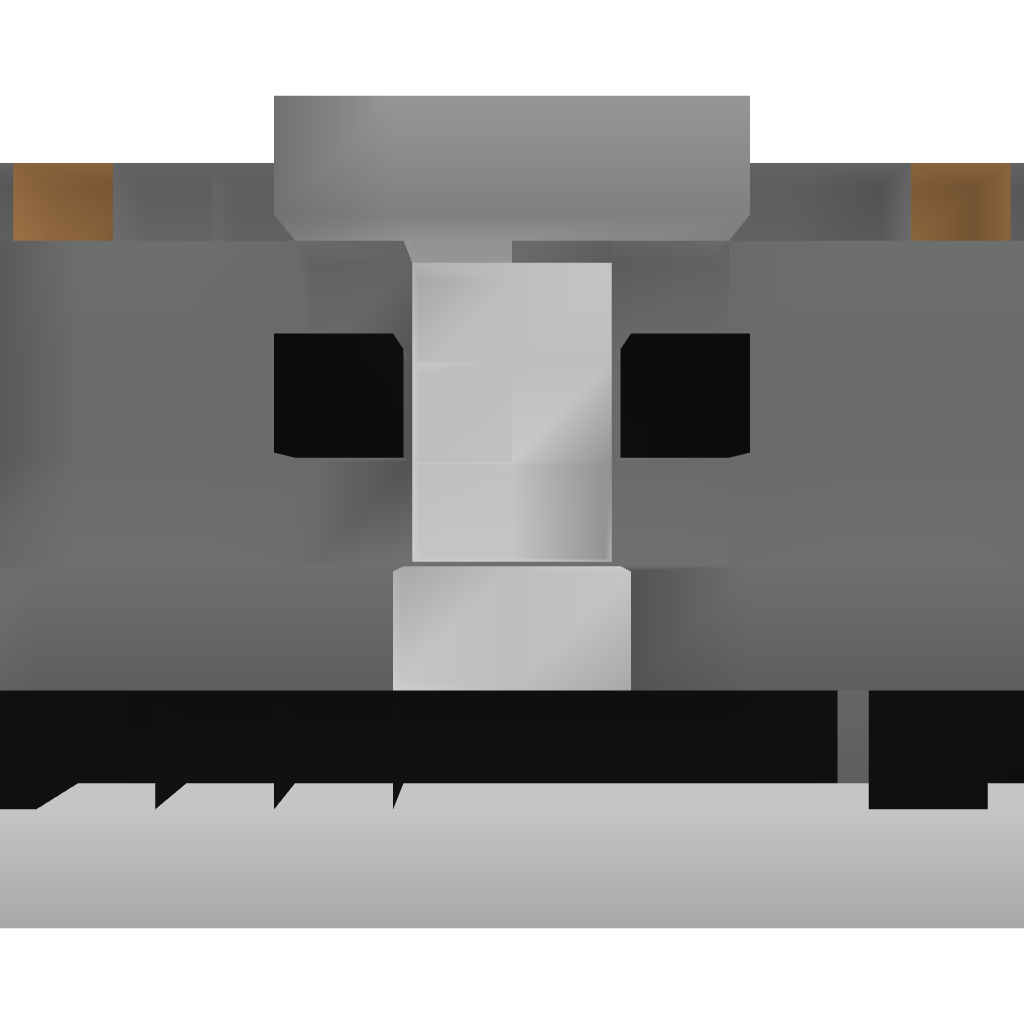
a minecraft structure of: Automatic Piston Gate